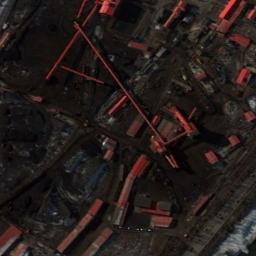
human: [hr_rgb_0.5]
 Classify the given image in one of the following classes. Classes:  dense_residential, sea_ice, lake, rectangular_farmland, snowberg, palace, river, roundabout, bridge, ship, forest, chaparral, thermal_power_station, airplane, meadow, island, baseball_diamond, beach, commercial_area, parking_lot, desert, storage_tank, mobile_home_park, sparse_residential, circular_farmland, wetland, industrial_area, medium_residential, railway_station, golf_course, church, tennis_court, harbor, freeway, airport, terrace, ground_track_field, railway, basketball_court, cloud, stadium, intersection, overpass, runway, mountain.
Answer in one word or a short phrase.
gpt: industrial_area